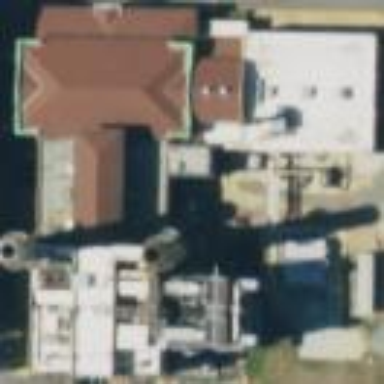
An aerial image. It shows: Building with power generator that runs on natural gas and coal.